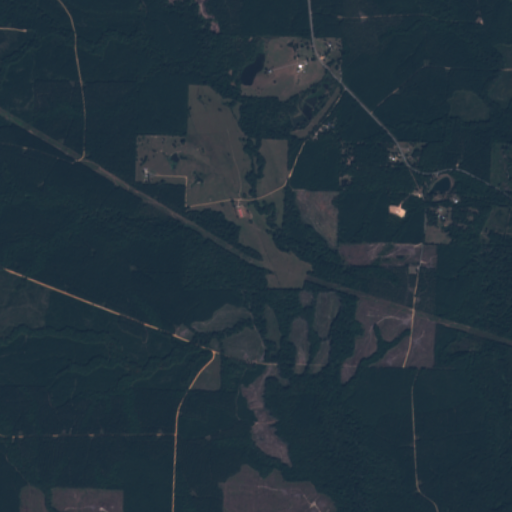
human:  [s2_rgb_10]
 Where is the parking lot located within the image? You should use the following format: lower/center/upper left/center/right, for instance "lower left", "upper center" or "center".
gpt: There is no parking lot in the image.